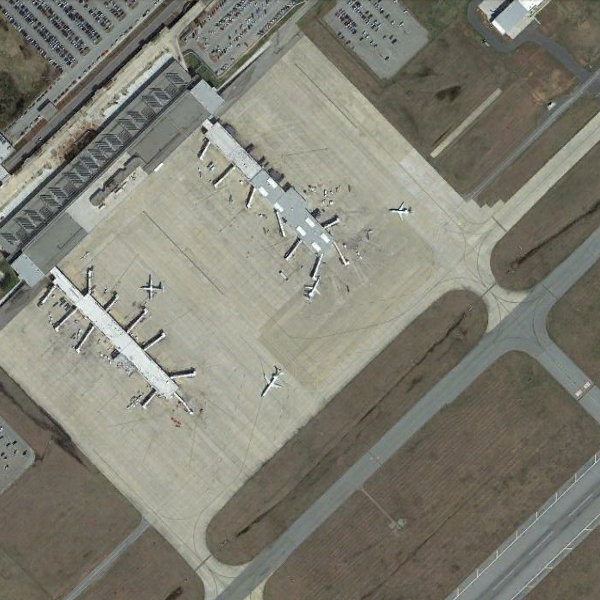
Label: Airport